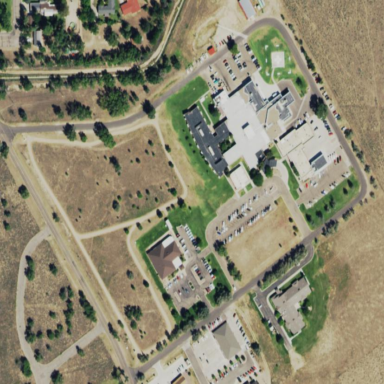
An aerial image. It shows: Hospital providing healthcare services.